Question: When I debugging my code this error shown when cursor goto :
'scoreMatrix[0] = dev_matrix[a]+similarityScore(dev_strA[a-1],dev_strB[b-1]);' and repeatedly shown for 'scoreMatrix[1], scoreMatrix[2], scoreMatrix[3]'
'''
__global__ void kernel_ScoreMatrix(char *dev_strA, char *dev_strB, int *dev_matrix, int *dev_array, int *array_length)
{
int x= blockIdx.x;
int y=blockIdx.y;
int m = COLUMNS*y + x;
for (int i=0; i<*(array_length); i++)
if (m==dev_array[i]){
int a = COLUMNS*(y-1) + (x-1);
int b= COLUMNS*(y-1) + (x);
int c= COLUMNS*(y) + (x-1);
int scoreMatrix[4];
scoreMatrix[0] = dev_matrix[a]+similarityScore(dev_strA[a-1],dev_strB[b-1]);
scoreMatrix[1] = dev_matrix[b]+GAP;
scoreMatrix[2] = dev_matrix[c]+GAP;
scoreMatrix[3] = 0;
dev_matrix[m] = findMax(scoreMatrix,4);
}
}
'''
this a picture of problem.

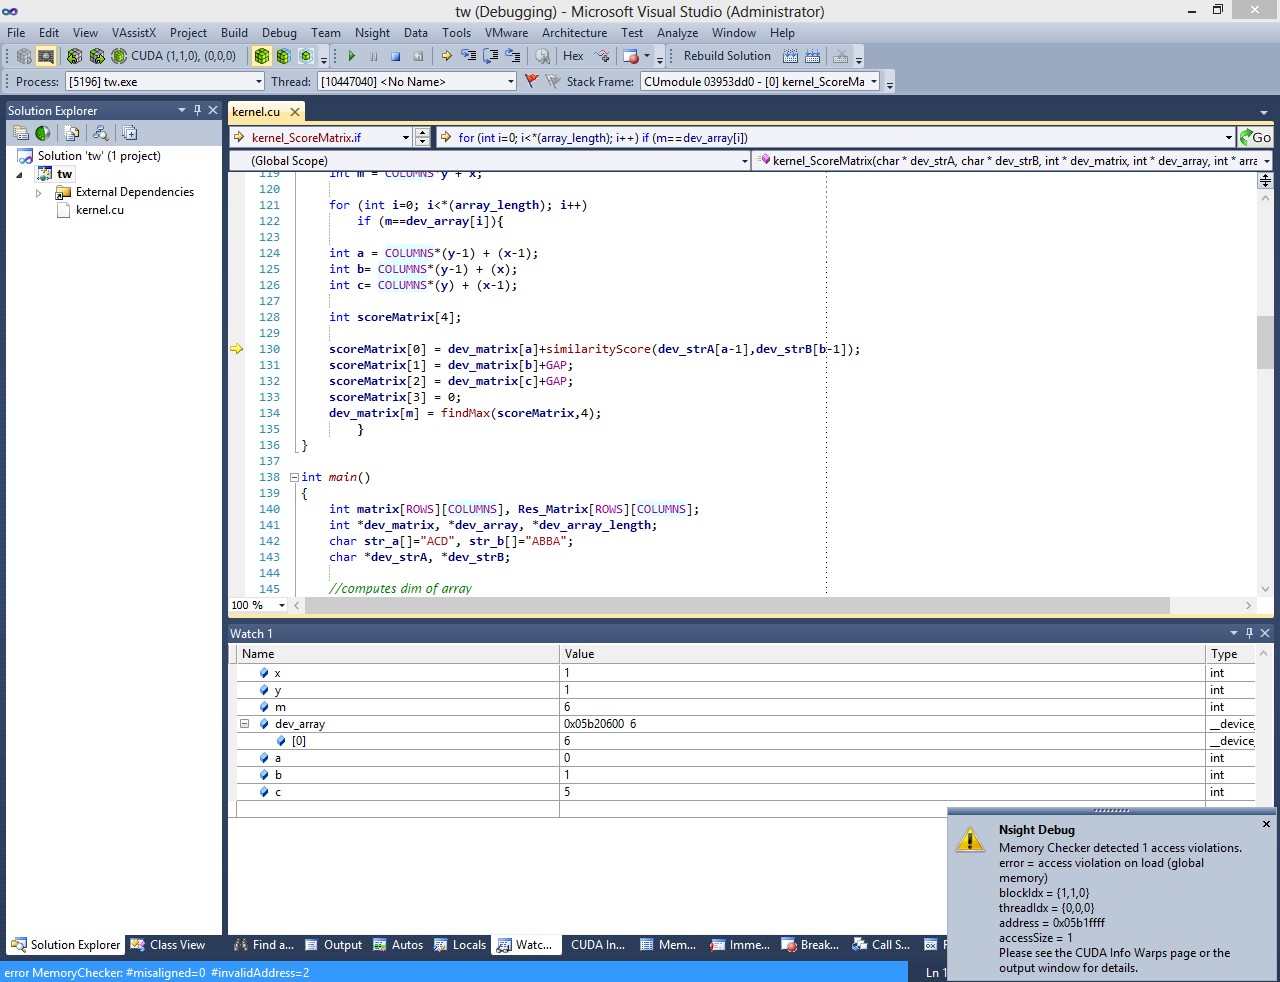
Answer: Value of the variable 'a' equals zero so the statement 'dev_strA[a-1]' causes an access violation.